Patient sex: M
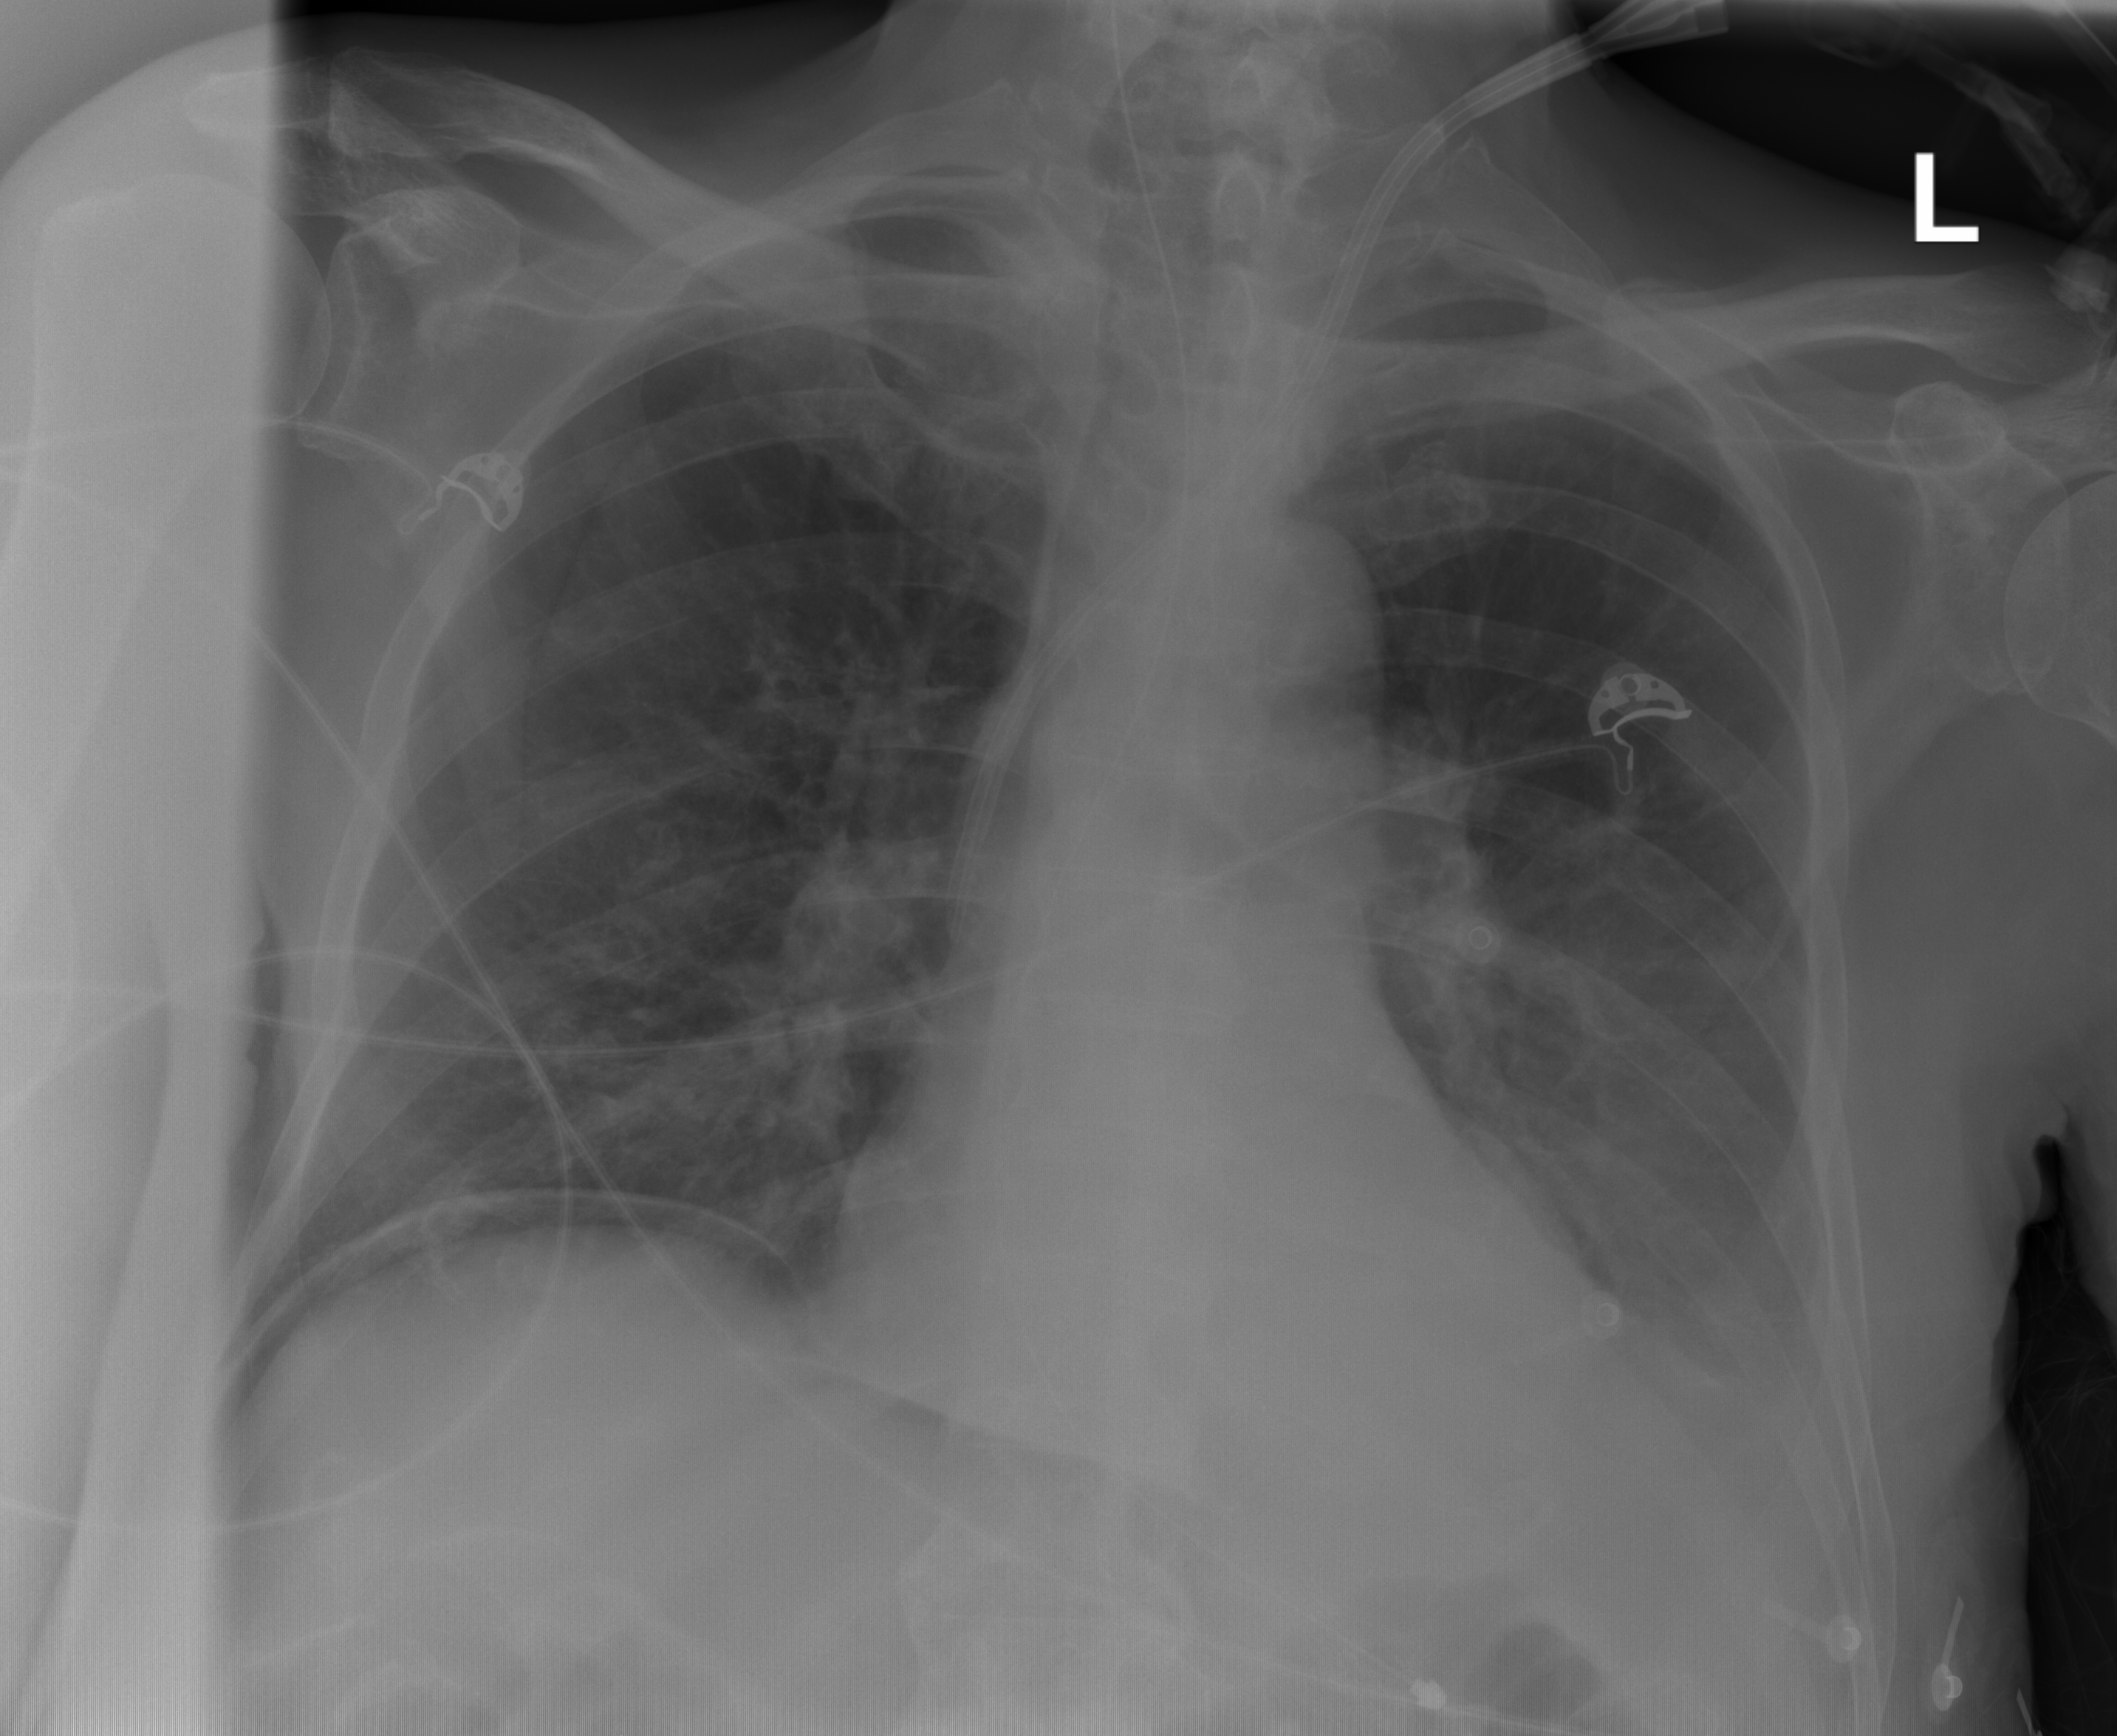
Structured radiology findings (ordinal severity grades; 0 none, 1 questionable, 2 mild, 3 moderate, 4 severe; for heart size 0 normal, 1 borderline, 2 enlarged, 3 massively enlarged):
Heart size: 0
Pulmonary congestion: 0
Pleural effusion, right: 0
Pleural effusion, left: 2
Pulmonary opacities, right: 1
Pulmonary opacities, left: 0
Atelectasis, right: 0
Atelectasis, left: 2